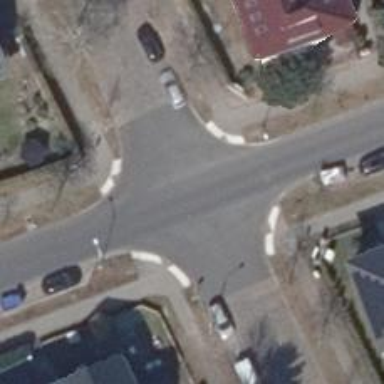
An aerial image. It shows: Residential road with separate sidewalks on both sides. The road surface is asphalt.